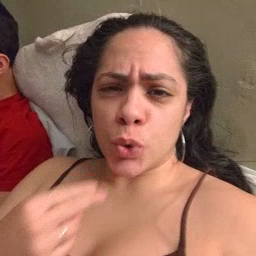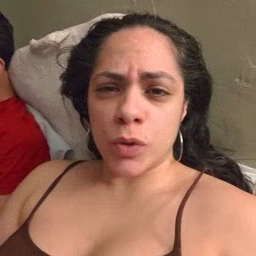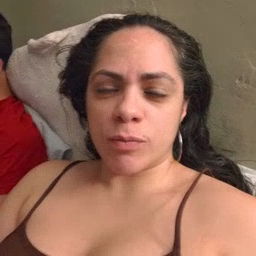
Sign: cute